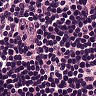
Metastatic tissue present: no